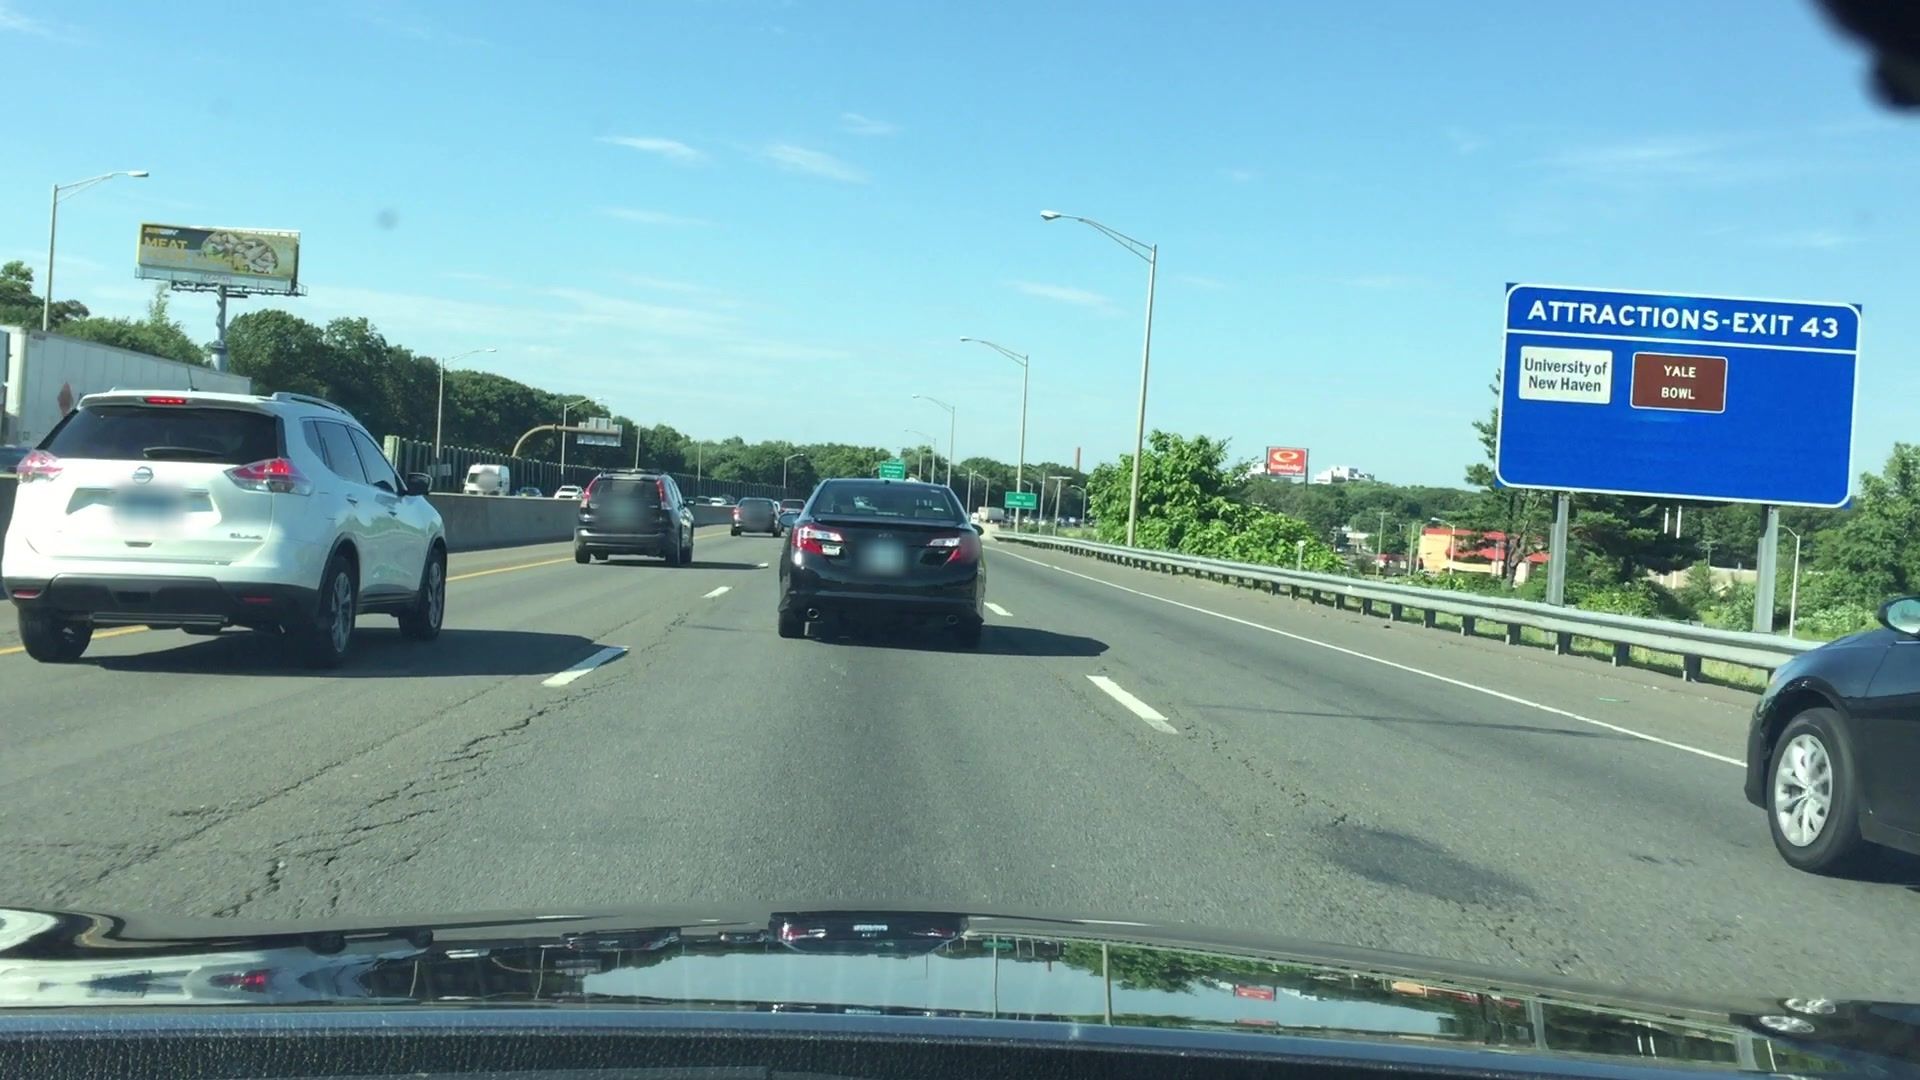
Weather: clear
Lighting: day
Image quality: good
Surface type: driving surface
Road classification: motorway
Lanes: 3
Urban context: dense urban cluster
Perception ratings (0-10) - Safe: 3.89, Lively: 5.15, Beautiful: 0.82, Boring: 4.39, Depressing: 5.95, Wealthy: 3.8